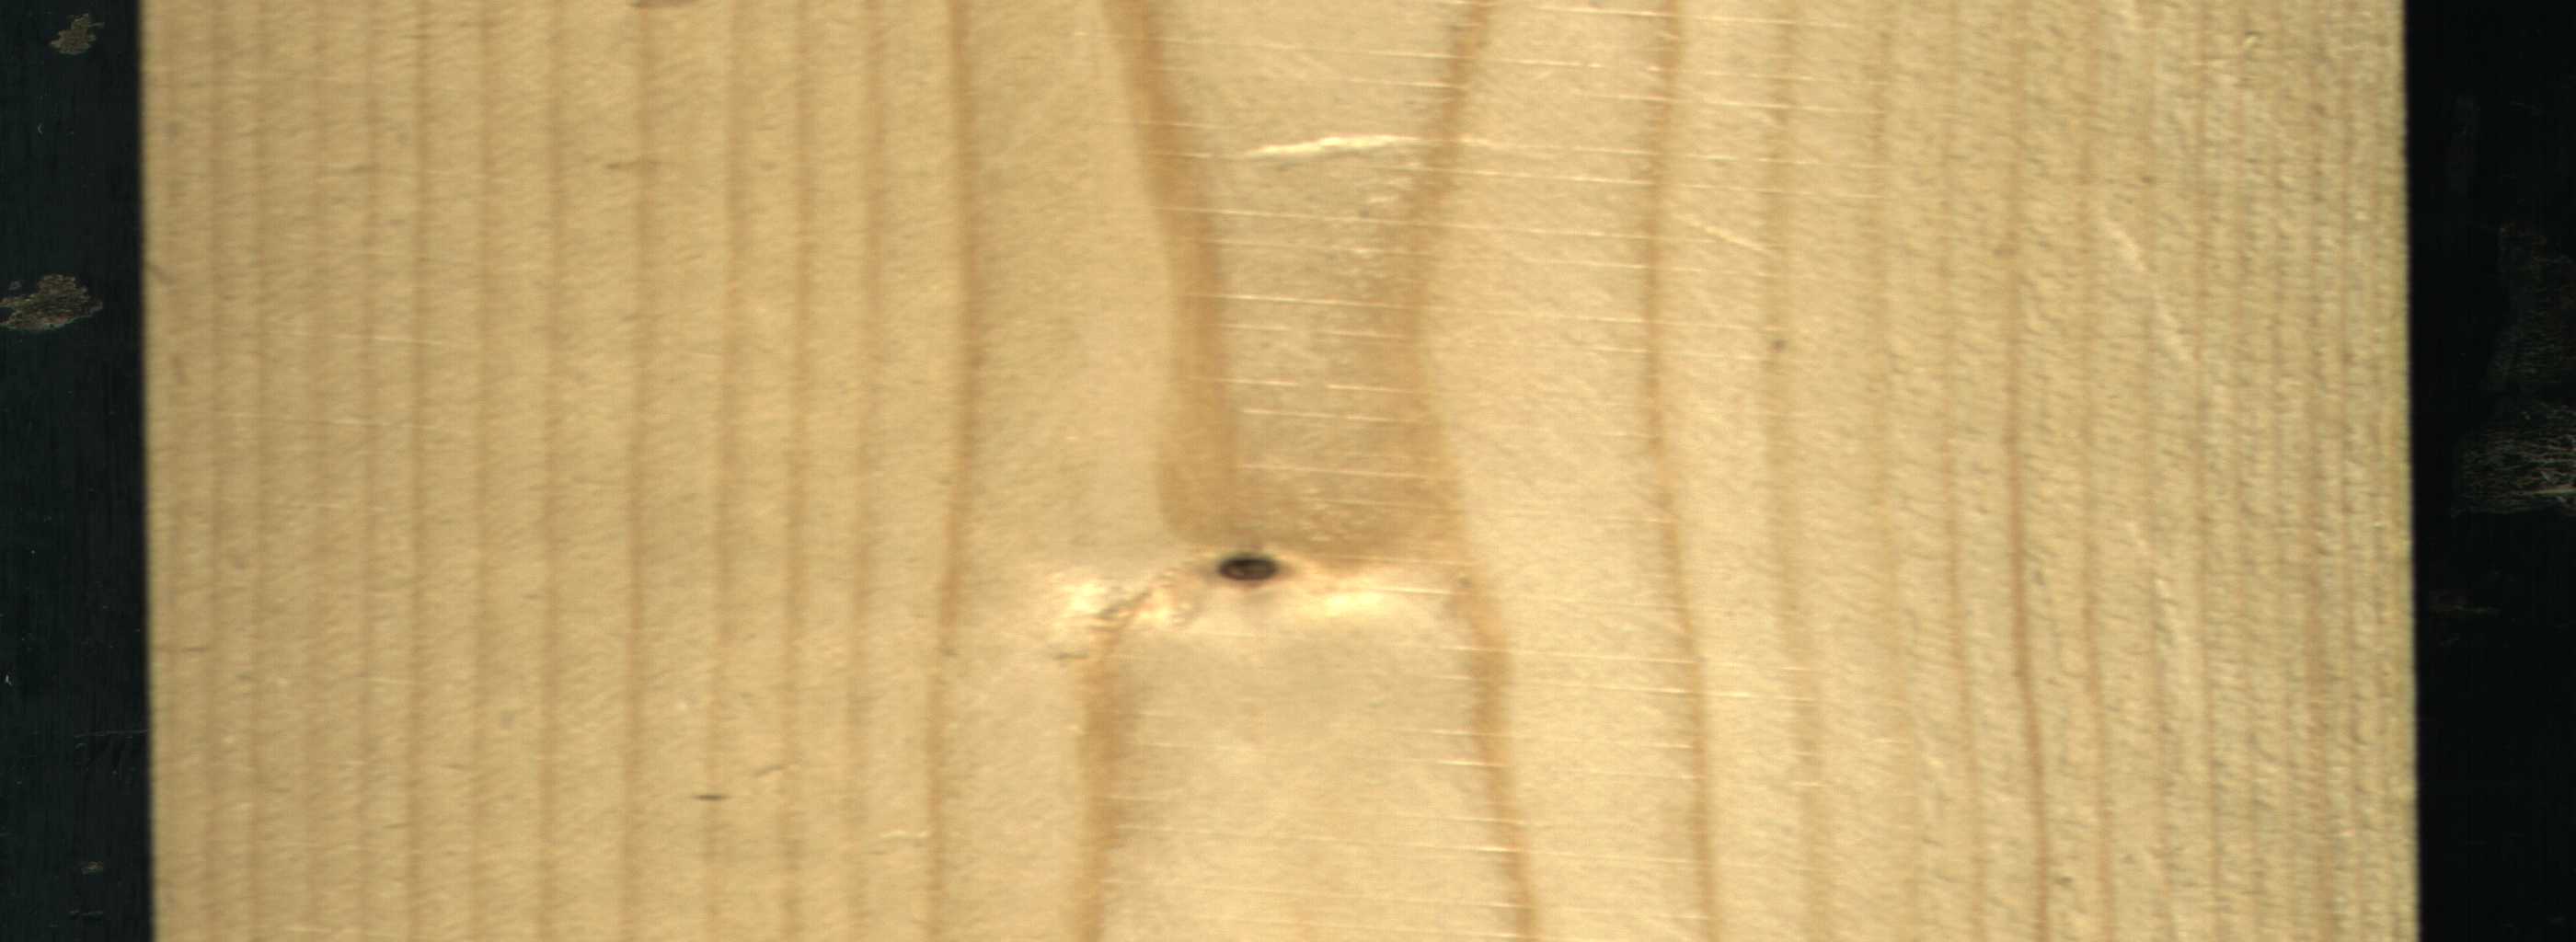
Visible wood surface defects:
Dead_Knot